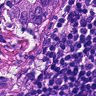
Metastatic tissue present: yes